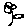
Label: flower